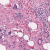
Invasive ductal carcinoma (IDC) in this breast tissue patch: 1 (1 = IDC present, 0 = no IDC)